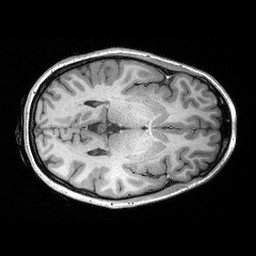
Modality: T1w
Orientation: axial
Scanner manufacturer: siemens
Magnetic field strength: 3 T
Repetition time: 2.3 s
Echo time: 0.00298 s